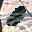
Label: 0